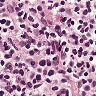
Metastatic tissue present: no